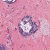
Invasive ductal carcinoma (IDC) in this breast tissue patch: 0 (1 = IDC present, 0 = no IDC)